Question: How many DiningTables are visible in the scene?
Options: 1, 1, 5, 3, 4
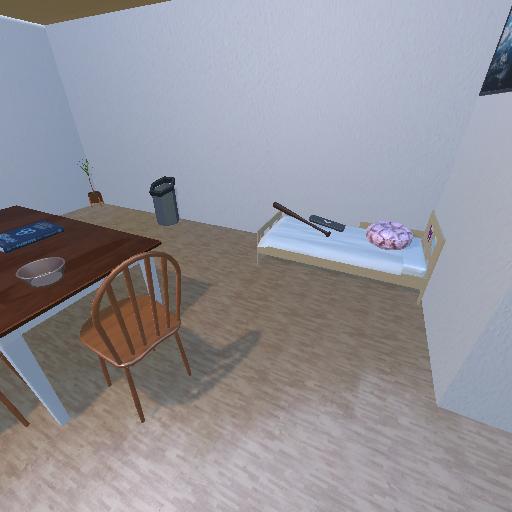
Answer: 1